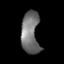
Tissue: lung
Cell type: T cells
Senescence score: 0.184
Nuclear area (px): 733
Mean DAPI intensity: 115.308